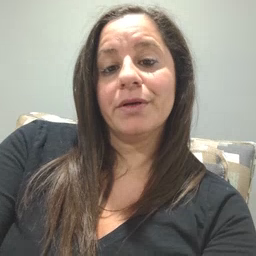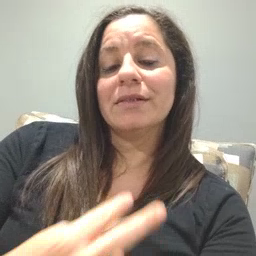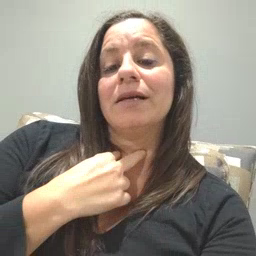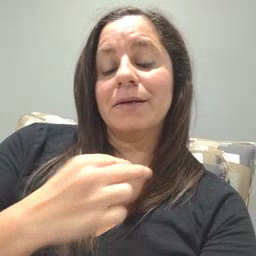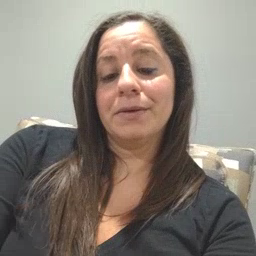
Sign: stuck